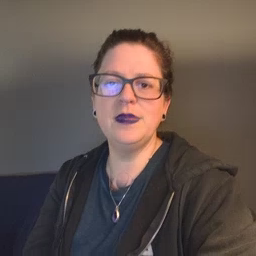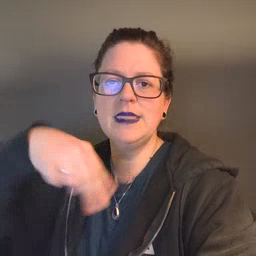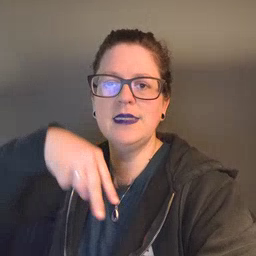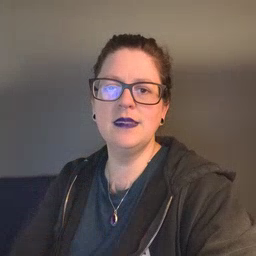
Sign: dance